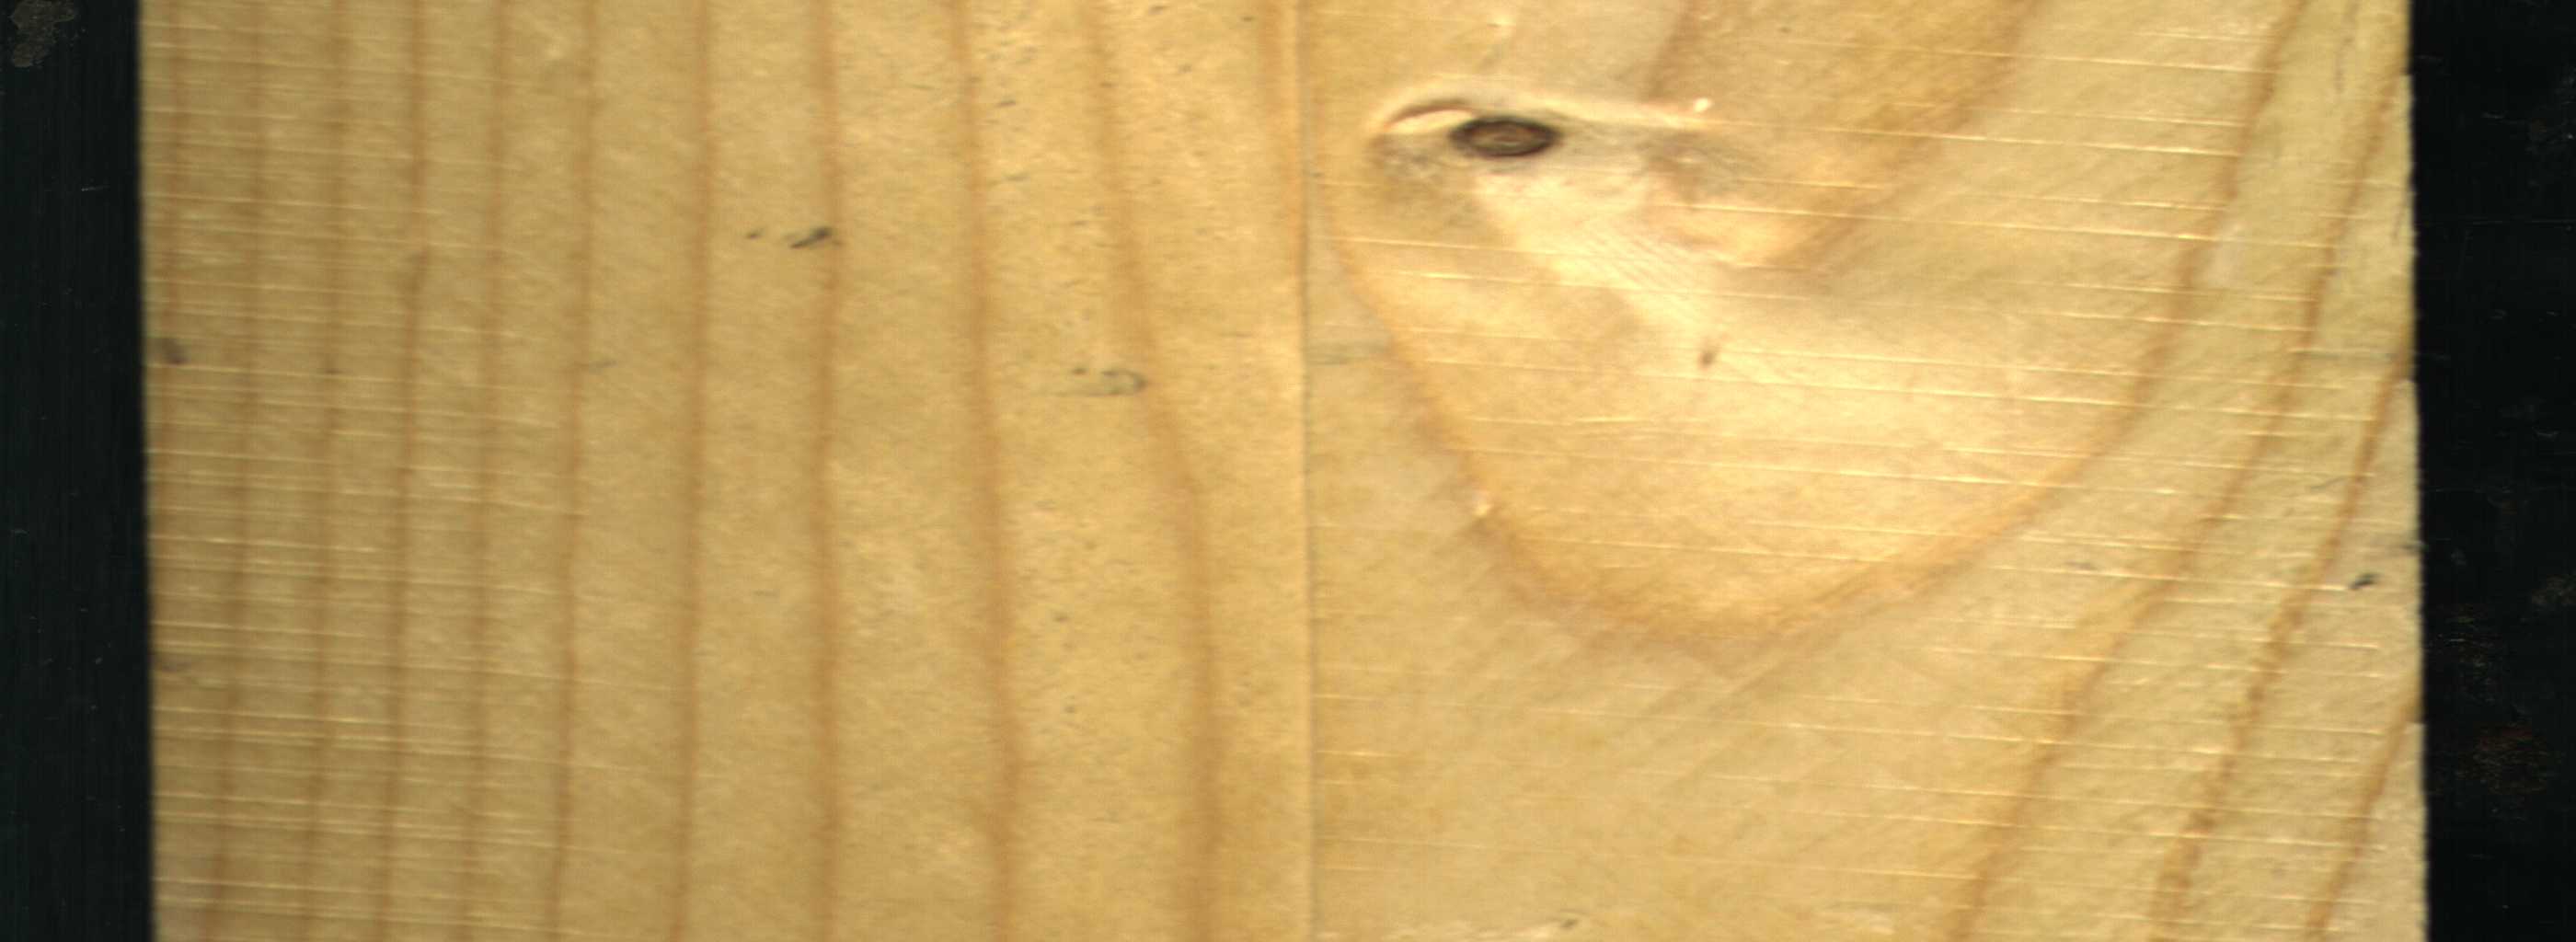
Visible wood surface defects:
Live_Knot